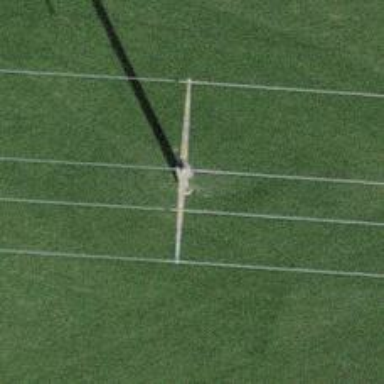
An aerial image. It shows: Power pole.